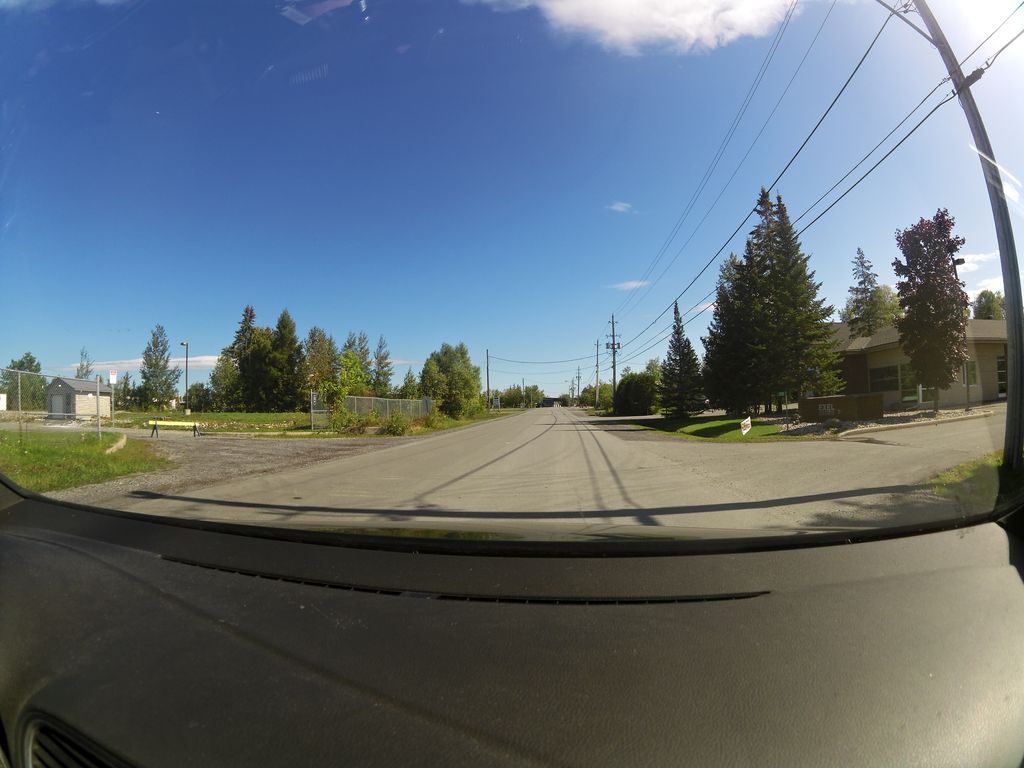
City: ottawa-gatineau